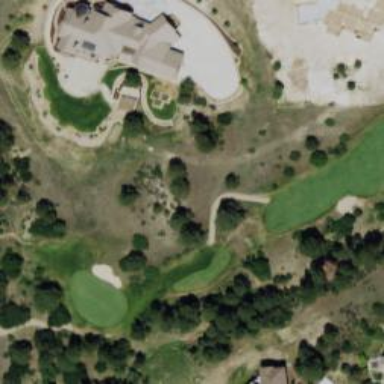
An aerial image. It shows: Golf cartpath that is also road path.